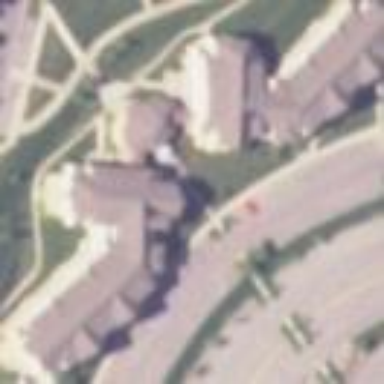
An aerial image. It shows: Gabled roof on residential building.